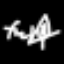
Label: leaf